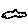
Label: cloud